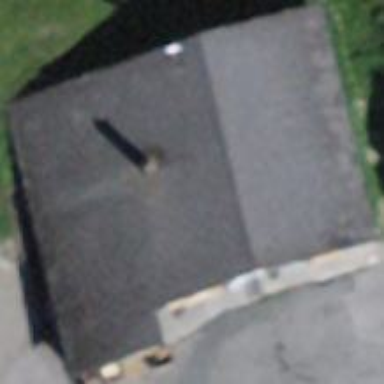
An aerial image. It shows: Building with gabled roof oriented across.